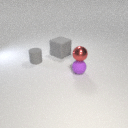
small red metal sphere above small purple rubber sphere